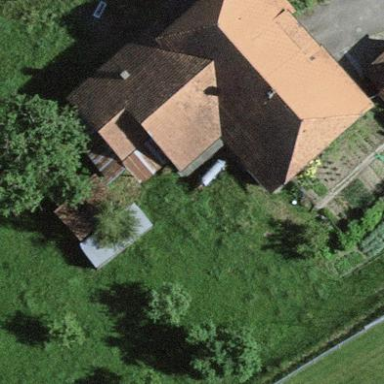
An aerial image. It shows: Farm building.